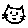
Label: cat